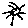
Label: sun